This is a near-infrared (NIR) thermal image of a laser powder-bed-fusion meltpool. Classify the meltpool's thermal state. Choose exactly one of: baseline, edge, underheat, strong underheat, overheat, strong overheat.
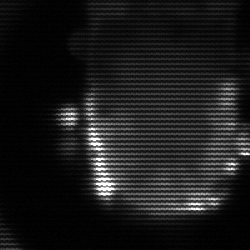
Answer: baseline